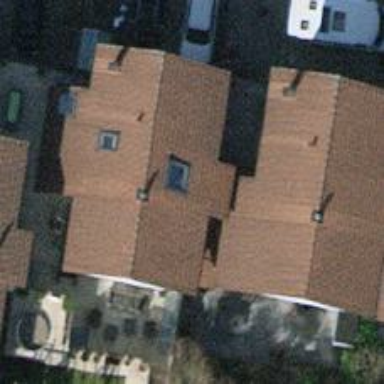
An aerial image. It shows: Semi-detached house.